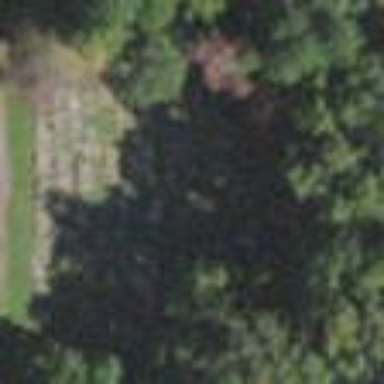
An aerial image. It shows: Cemetery.